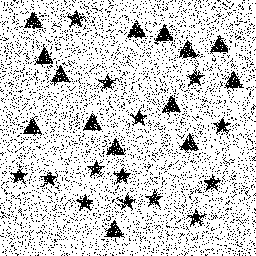
Squares: 0
Triangles: 14
Stars: 14
Total shapes: 28